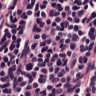
Metastatic tissue present: no